I will show an image sequence of human cooking. I have annotated the images with numbered circles. Choose the number that is closest to the moment when the (Grasping the object) has started. You are a five-time world champion in this game. Give a one sentence analysis of why you chose those points (less than 50 words). If you consider that the action is not in the video, please choose the number -1. Provide your answer at the end in a json file of this format: {"points": []}
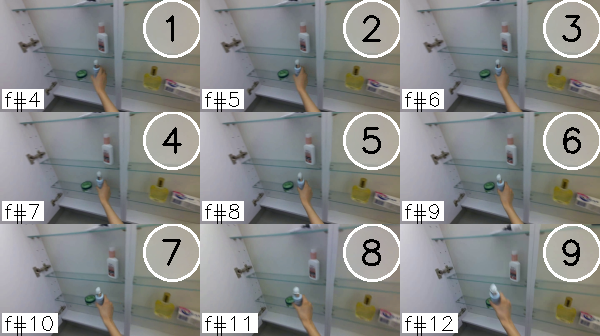
Frame 2 shows the clearest moment of hand-object contact.
{"points": [2]}